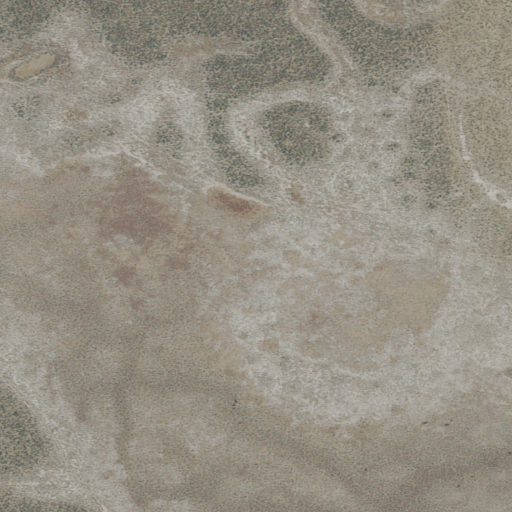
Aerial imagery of plain(s) in Oregon named Indian Fort Flat containing shrub and grassland